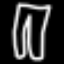
Label: pants